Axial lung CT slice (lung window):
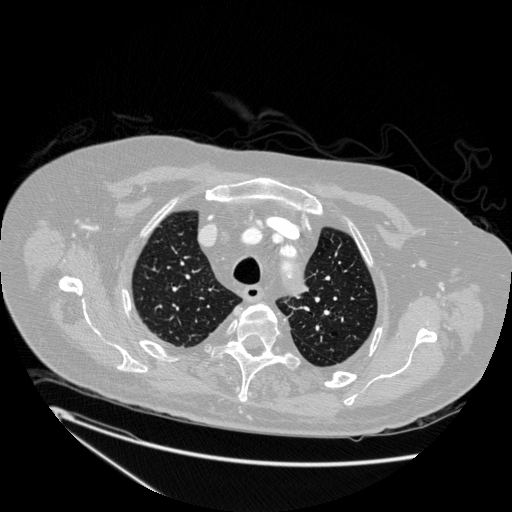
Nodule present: no